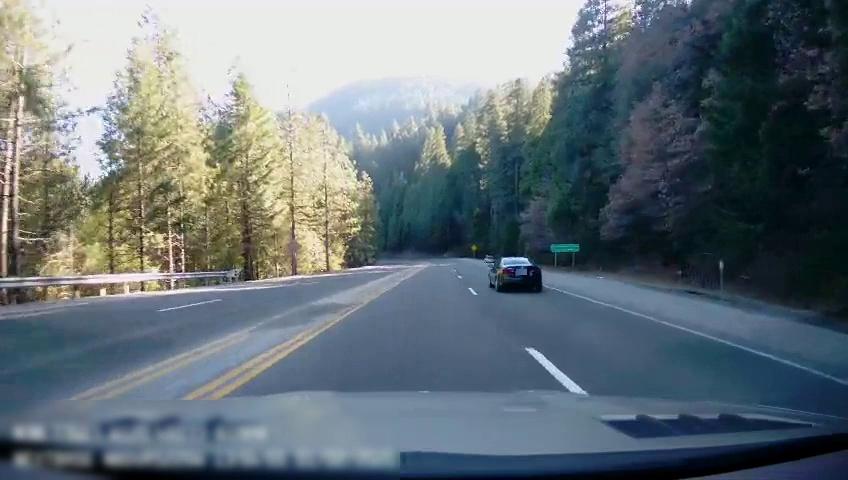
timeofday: Day
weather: Sunny
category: Drivable Space
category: Vehicles | Car
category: Lanes | Opposite Lane
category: Lanes | Alternate Lane
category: Lanes | Current Lane
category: Lanes | Opposite Lane
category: Lanes | Current Lane
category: Lanes | Alternate Lane
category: Lanes | Opposite Lane
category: Traffic | Signs